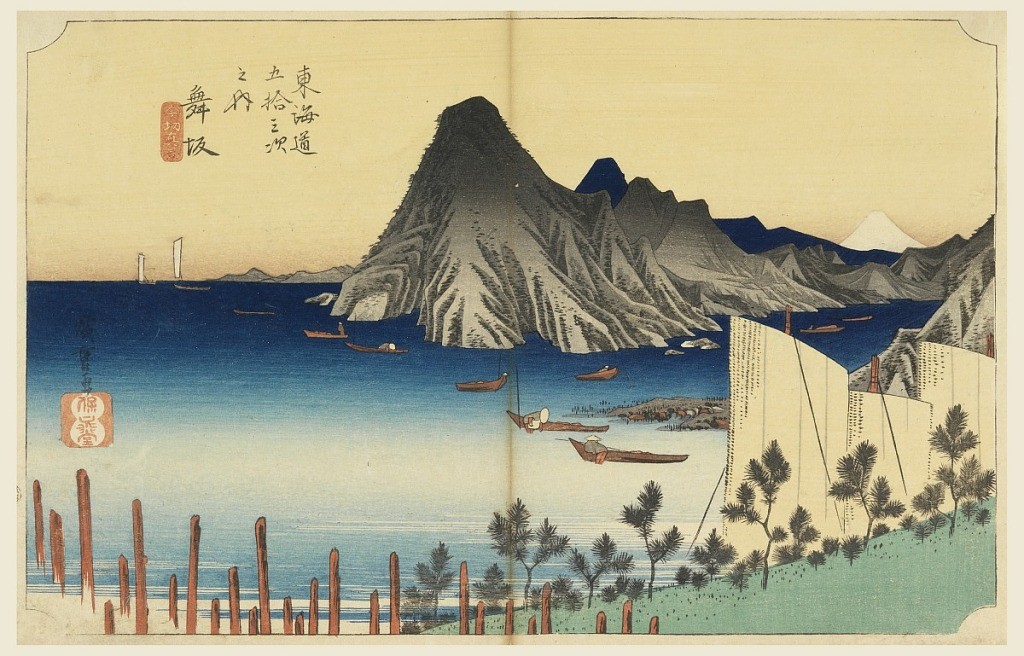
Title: Maisaka, Imaki Point, in The Fifty-Three Stations of the Tokaido Road (Tokaido Gojusan Tsugi-no Uchi)
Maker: Ando Hiroshige, Japanese, 1797–1858
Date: ca. 1834
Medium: Woodblock print (ukiyo-e) on mulberry paper (washi), ink with color
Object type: Print
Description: Right to center, Imaki Point, a group of rugged peaks, juts out. Right, white peak of Fuji. Around rocky shore are small fishing boats. Lower right, sails of three boats. Lower left, stakes.